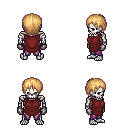
a pixel art fantasy rpg character, male body template, skeleton, maroon tunic, magenta pants, light blonde plain hairstyle, metal gloves, four views (front, back, left, right), 2x2 character sprite sheet, small pixel art, hard edges, no anti-aliasing